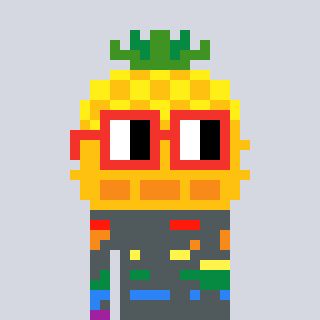
a pixel art character with square red glasses, a pineapple-shaped head and a gold-colored body on a cool background